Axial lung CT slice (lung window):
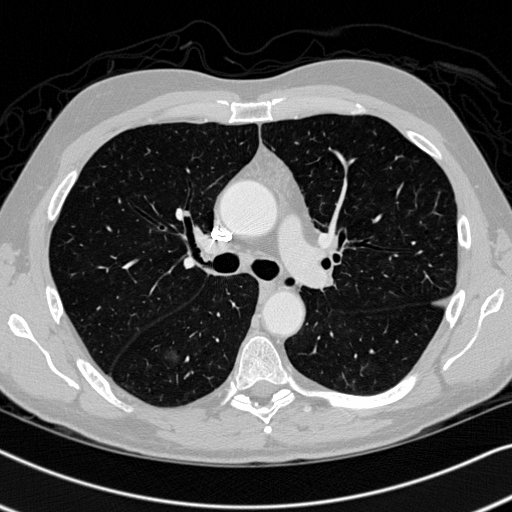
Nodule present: yes
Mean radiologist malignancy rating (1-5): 3